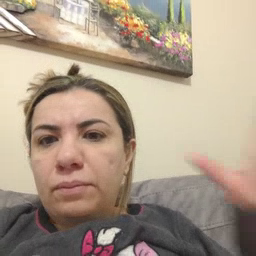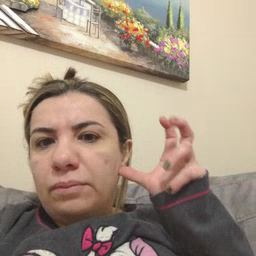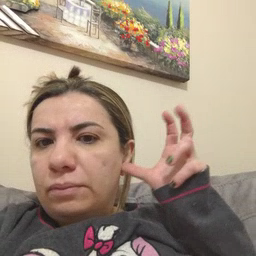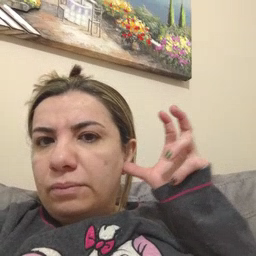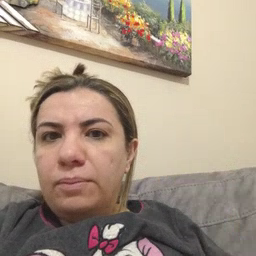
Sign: hear